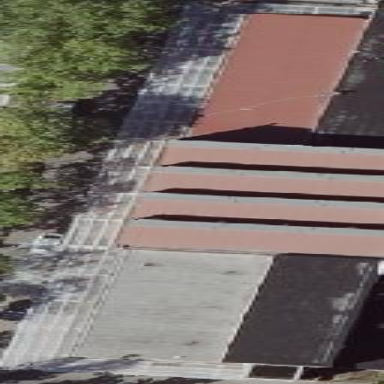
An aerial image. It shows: View of roof of building.